Question: Code:
'''
Color color = new Color(1f,1f,1f,0.9f);
DirectionalLight directionalLight = new DirectionalLight(rayHandler,200,color,-90f);
directionalLight.setSoftnessLength(0);
'''
Result:

When light falls directly from above, why it is not casting shadows from boxes?
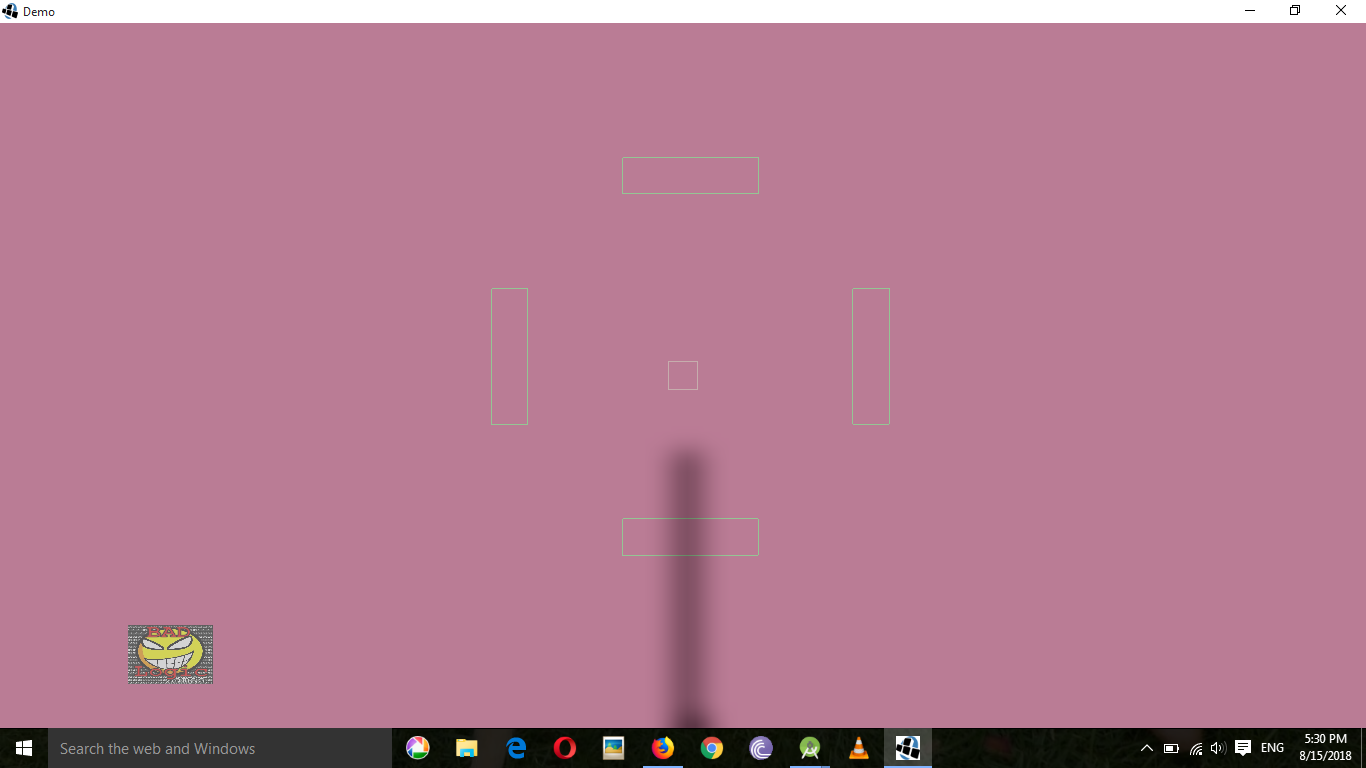
Answer: This could be caused by a few things. Some things to check:
1. Check if your RayHandler is set to blur. Blurring with small objects can hide shadows.
2. Check the Shadows are enabled in the ray handler.
3. Check the ambient light is off or lower than the directional light. If ambient light is too high it may hide shadows.
4. Check your objects are larger than 0.1f as this is the smallest distance box2dlights works with
5. Check the light is not set to x-ray
6. check softness length. lights with high softness will have their light bleed through small objects.